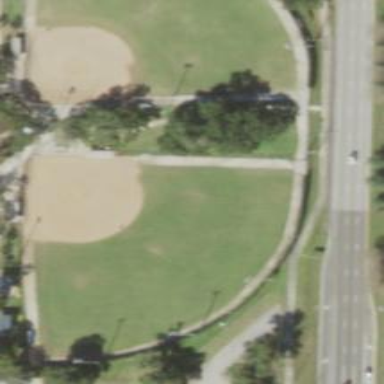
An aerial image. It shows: Baseball pitch for leisure land activities.